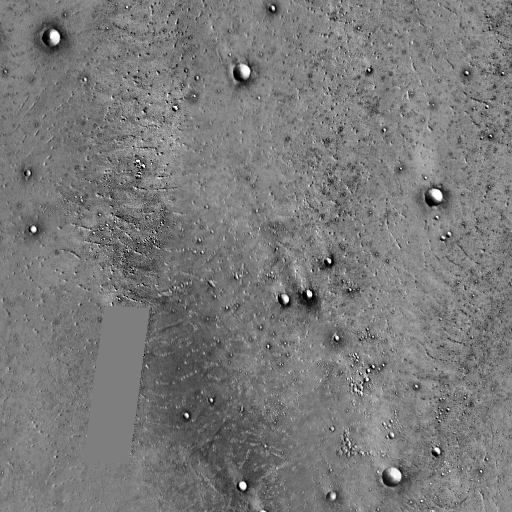
Crater classes present: Background, Other, Secondary